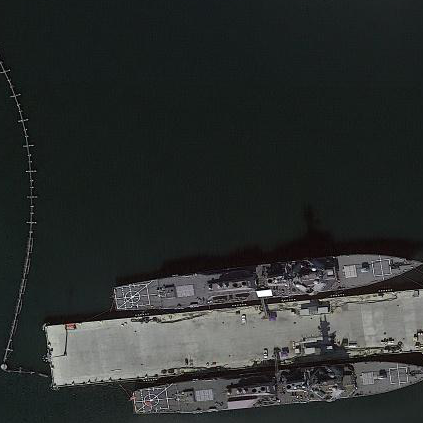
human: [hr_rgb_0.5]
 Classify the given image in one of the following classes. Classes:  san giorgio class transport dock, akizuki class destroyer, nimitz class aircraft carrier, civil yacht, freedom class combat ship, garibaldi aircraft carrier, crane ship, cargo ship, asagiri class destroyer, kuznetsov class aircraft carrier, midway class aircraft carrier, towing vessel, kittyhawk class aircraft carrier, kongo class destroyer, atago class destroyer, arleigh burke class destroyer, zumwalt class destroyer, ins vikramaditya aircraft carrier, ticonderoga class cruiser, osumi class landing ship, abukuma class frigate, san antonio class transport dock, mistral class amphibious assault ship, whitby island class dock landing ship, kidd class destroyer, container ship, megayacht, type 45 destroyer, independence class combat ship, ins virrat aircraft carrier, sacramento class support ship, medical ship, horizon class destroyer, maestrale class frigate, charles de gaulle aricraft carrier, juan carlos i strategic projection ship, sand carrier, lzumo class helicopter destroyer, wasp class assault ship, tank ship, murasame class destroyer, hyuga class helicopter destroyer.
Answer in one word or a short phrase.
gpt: Arleigh Burke class destroyer